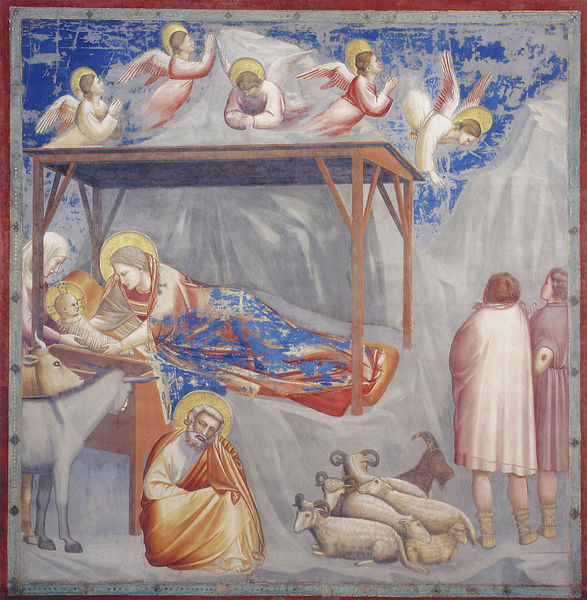
Titel: Arenakapelle / Scrovegni-Kapelle
Künstler: Giotto di Bondone
Standort: Padua, Arenakapelle (EU - I - Venetien)
Schlagwörter: berg, blau, felsen, gemälde, himmel, schlaf, frauen, braun, männer, dach, rot, tier, tiere, tuch, malerei, bibel, bild, hütte, gewand, gold, kind, mutter, vater, esel, engel, ruhe, italien, gebirge, herde, baby, wandgemälde, wandmalerei, bett, lamm, schaf, scheune, religion, heiligenschein, nimbus, christus, jesus, stall, fresko, maria, anbetung, jesu, schafe, ochse, hirte, hirten, schäfer, ziege, fresco, josef, geburt, krippe, ziegen, ochs, jesuskind, widder, geburt christi, giotto, engek, wickelkind, verkündigung an den hirten, nakereu